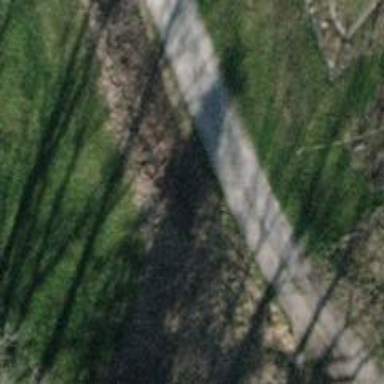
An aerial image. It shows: Track with pebblestone surface. The track type is grade2.